Field crop: maize
Growth stage: 1
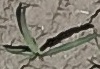
Species: sorghum